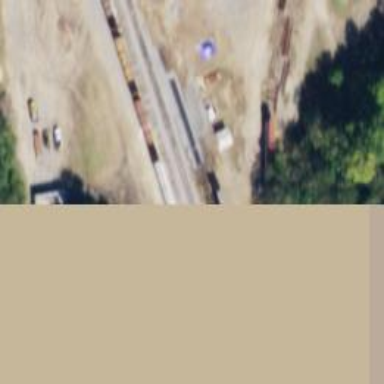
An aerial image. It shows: Railway yard.